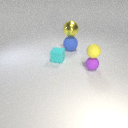
large blue rubber sphere to the right of small cyan rubber cube